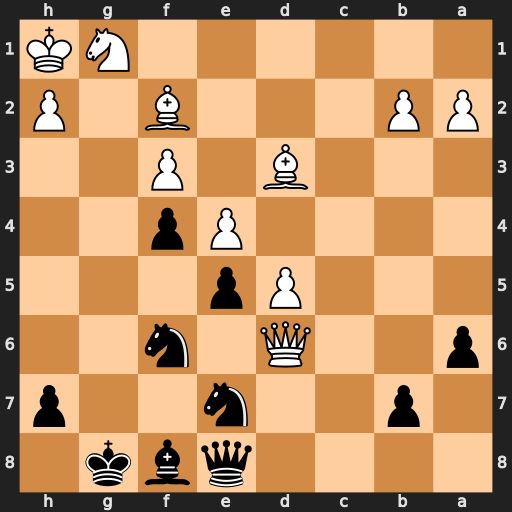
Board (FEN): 4qbk1/1p2n2p/p2Q1n2/3Pp3/4Pp2/3B1P2/PP3B1P/6NK
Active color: b
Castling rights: -
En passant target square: -
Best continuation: Nexd5 Qxd5+ Nxd5